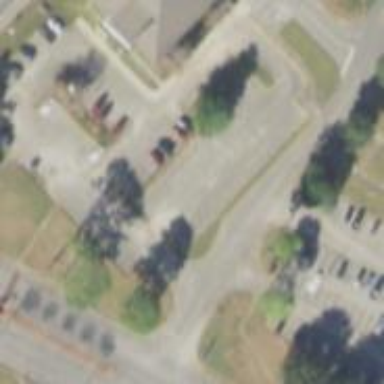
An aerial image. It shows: Parking space is available.